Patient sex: M
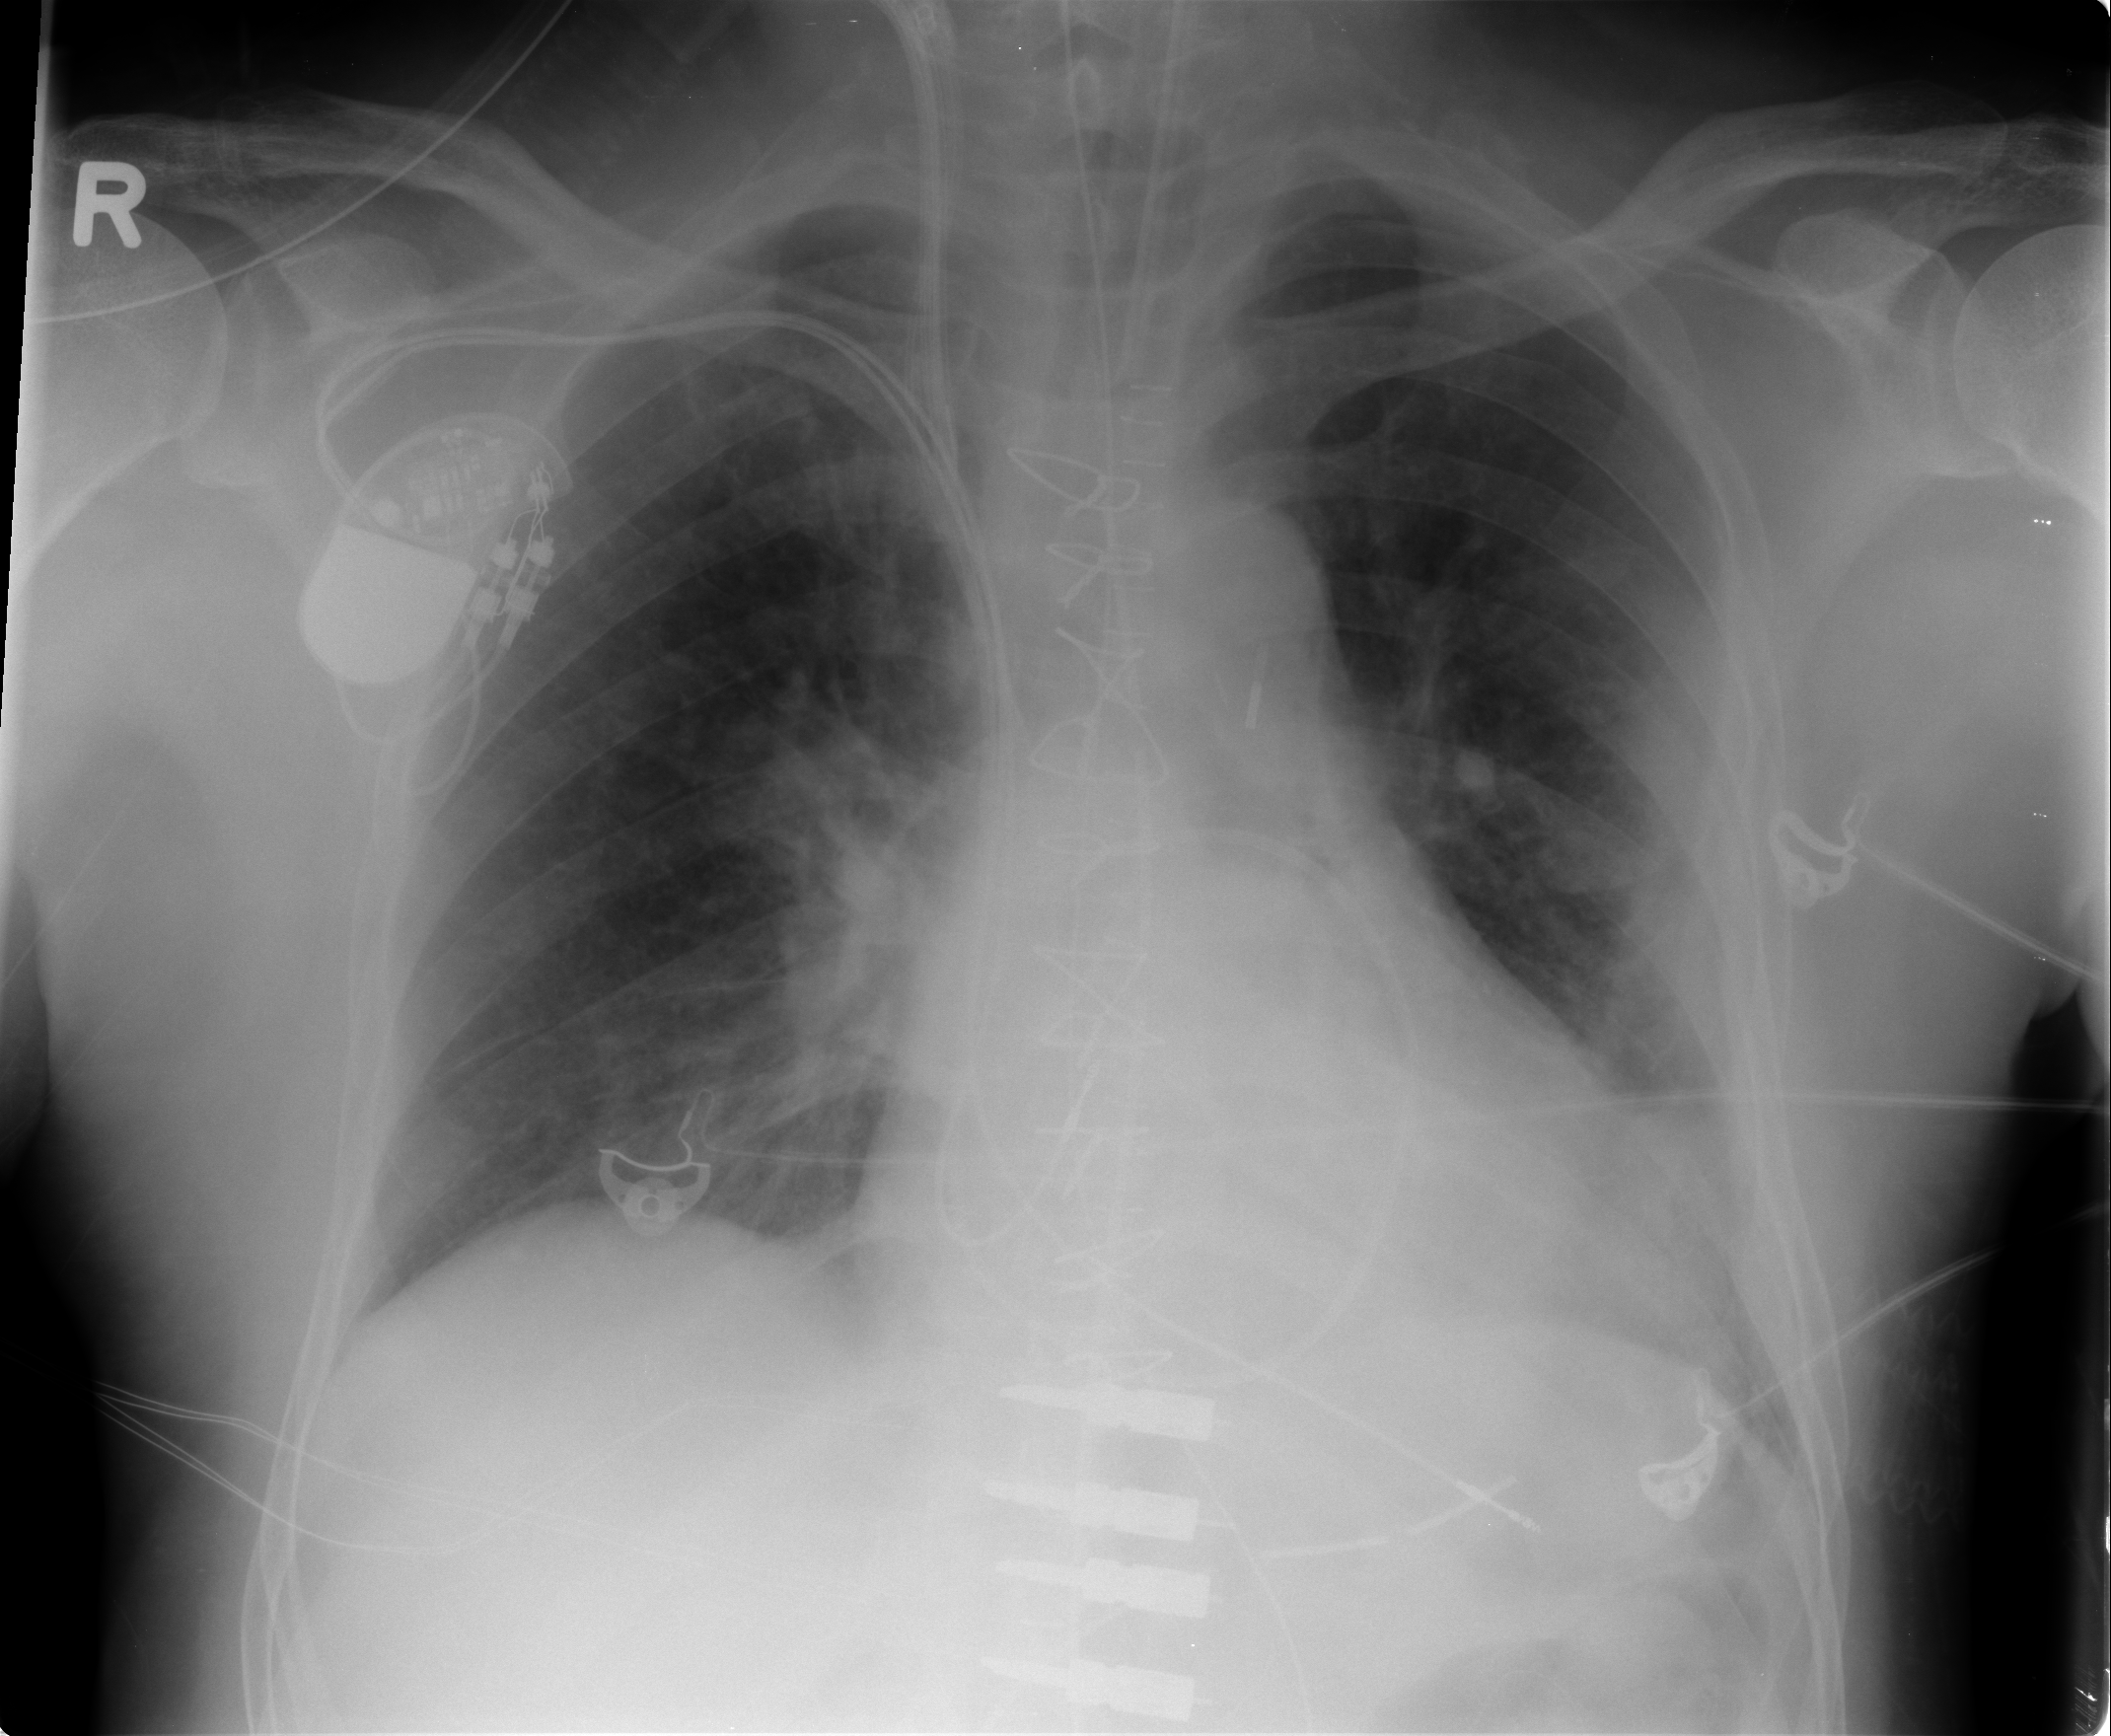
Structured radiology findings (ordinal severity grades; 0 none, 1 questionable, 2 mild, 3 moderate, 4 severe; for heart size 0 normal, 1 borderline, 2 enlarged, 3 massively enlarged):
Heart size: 2
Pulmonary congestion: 1
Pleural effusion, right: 0
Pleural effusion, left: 1
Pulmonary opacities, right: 2
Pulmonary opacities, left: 2
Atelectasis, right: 2
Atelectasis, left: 2